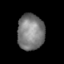
Tissue: skin
Cell type: Epithelial cells
Senescence score: 0.2481
Nuclear area (px): 948
Mean DAPI intensity: 124.237